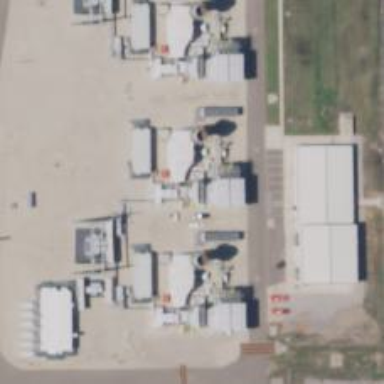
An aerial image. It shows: Gas turbine generator.